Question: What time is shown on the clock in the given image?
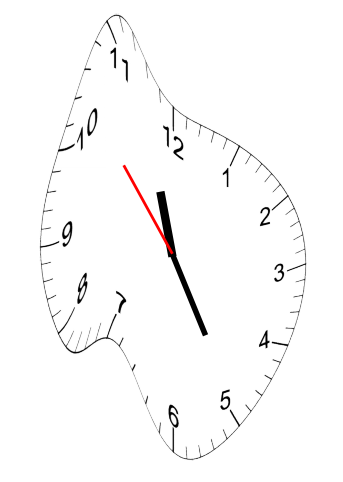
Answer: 11:24:53